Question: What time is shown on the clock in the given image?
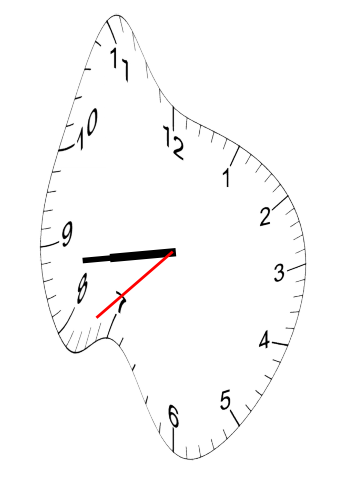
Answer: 08:43:38